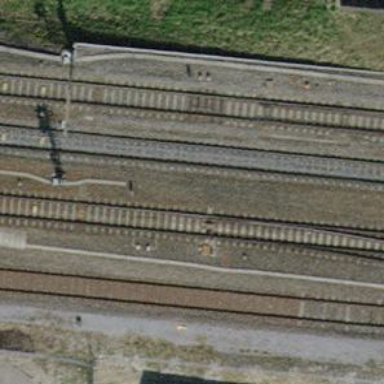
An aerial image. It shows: Railway switch.